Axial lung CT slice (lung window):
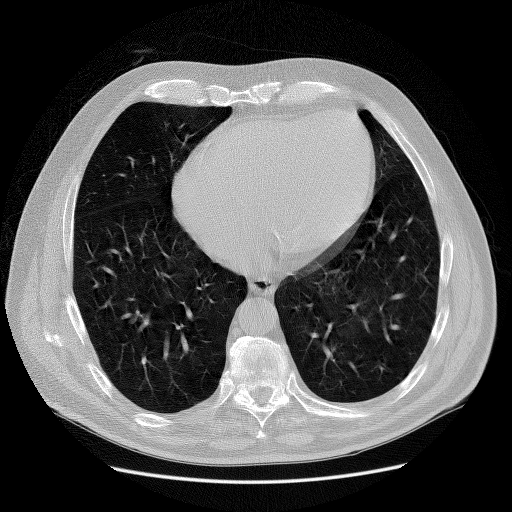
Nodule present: no